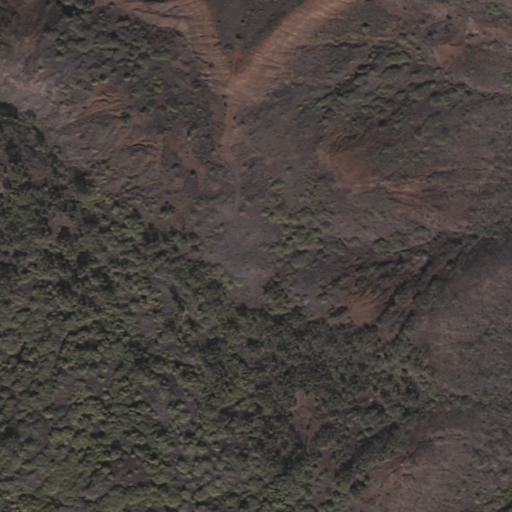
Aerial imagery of mountain in Hawaii named Kauiki containing only unknown